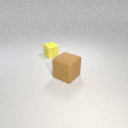
large brown rubber cube to the right of small yellow rubber cube